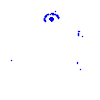
Particle: kaon